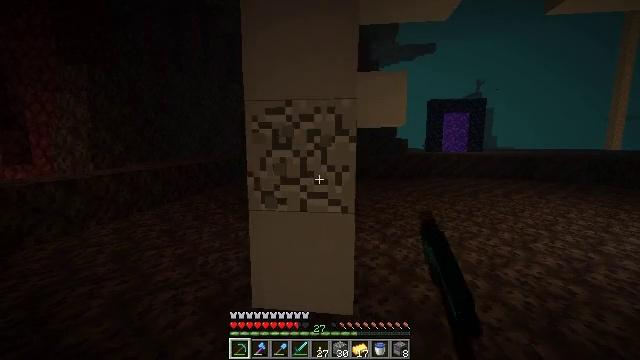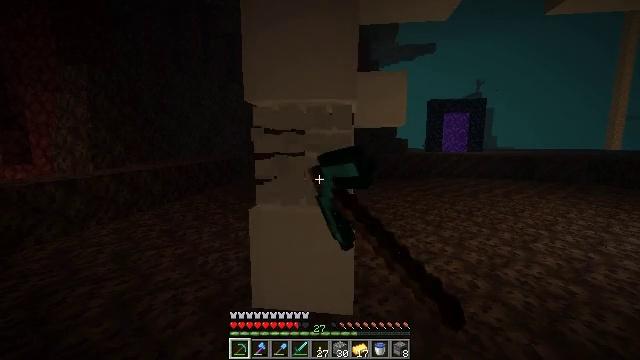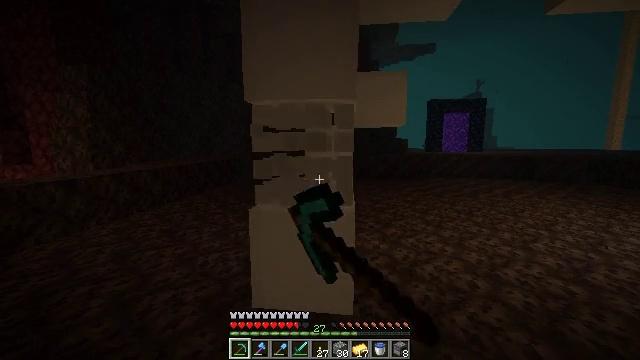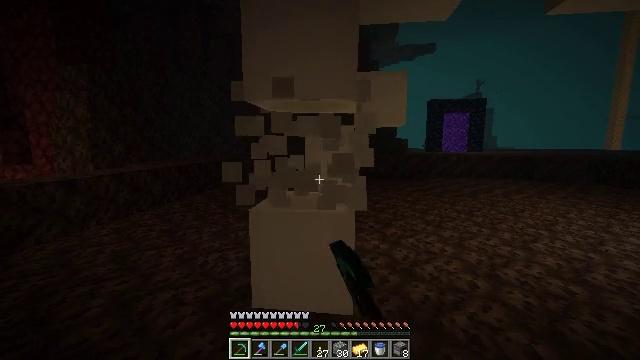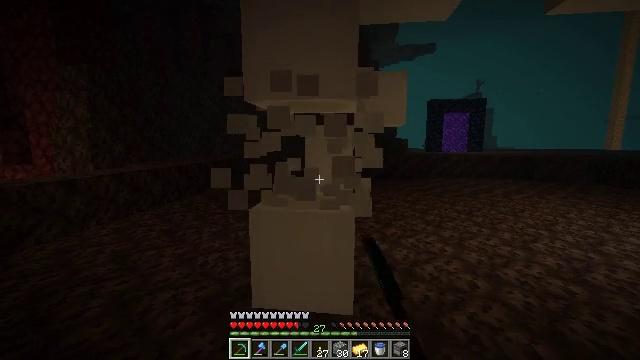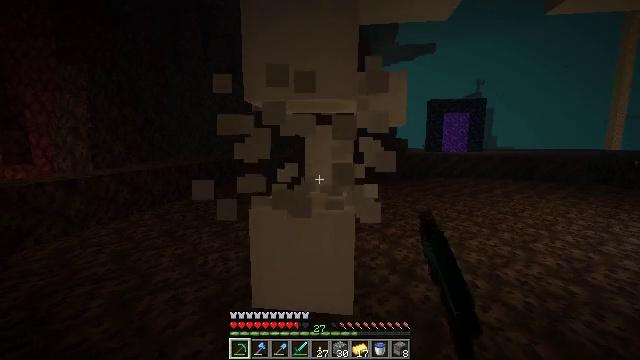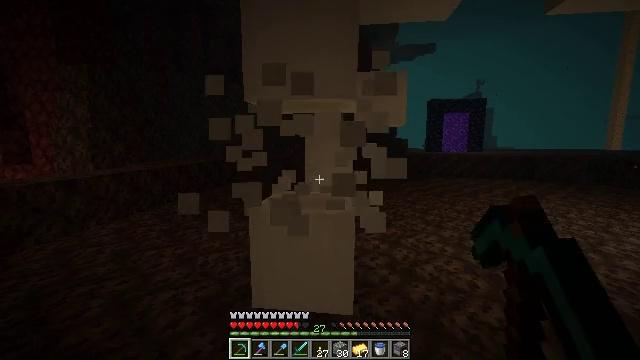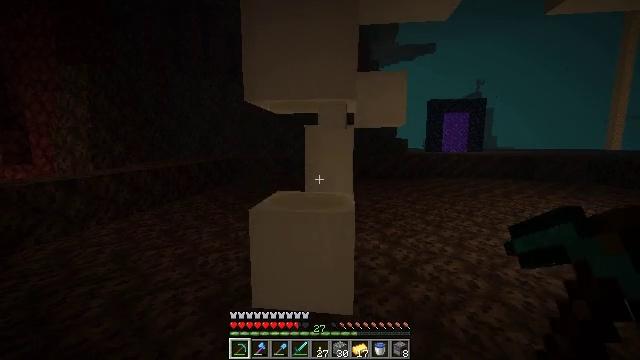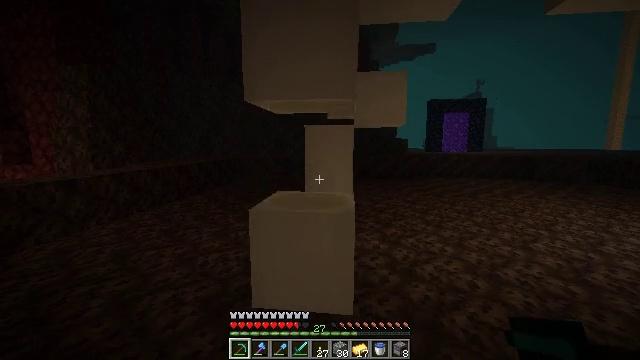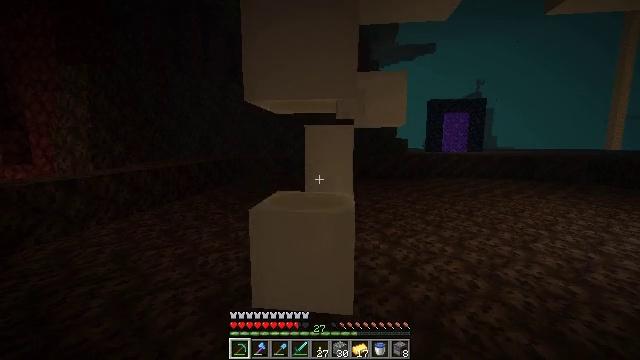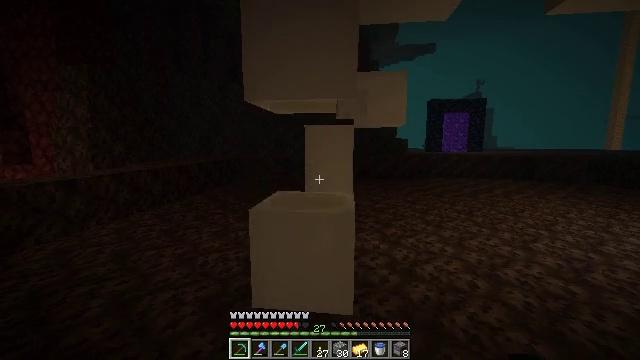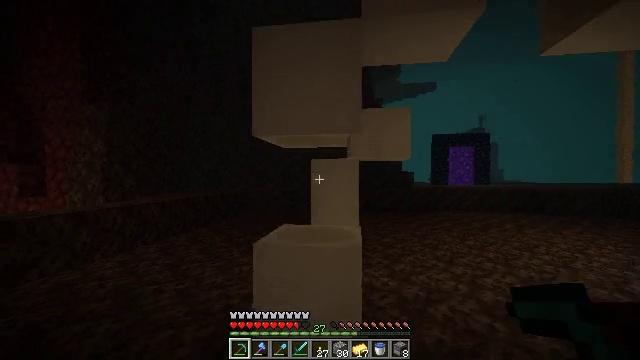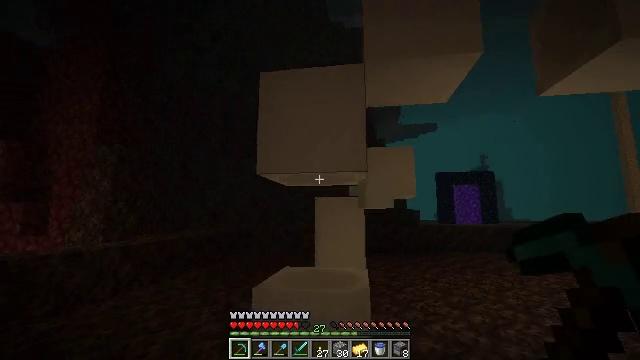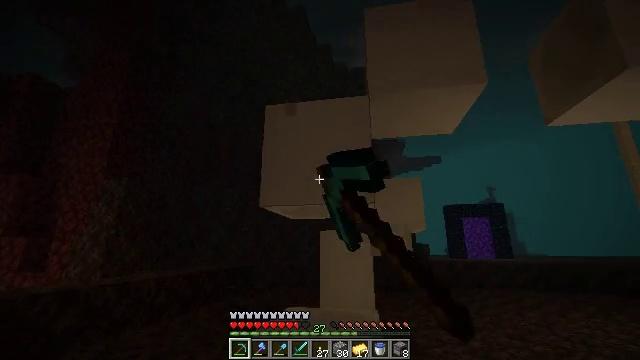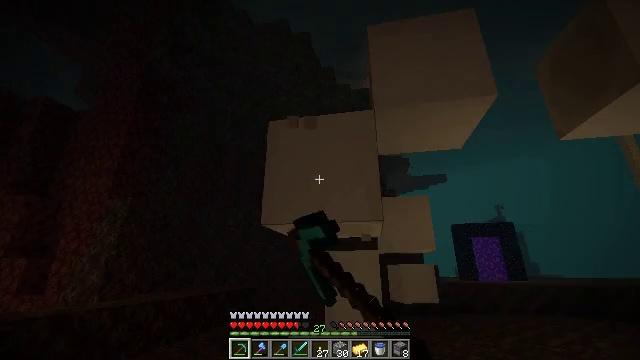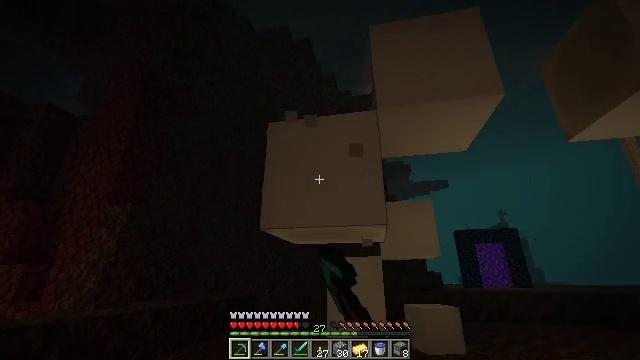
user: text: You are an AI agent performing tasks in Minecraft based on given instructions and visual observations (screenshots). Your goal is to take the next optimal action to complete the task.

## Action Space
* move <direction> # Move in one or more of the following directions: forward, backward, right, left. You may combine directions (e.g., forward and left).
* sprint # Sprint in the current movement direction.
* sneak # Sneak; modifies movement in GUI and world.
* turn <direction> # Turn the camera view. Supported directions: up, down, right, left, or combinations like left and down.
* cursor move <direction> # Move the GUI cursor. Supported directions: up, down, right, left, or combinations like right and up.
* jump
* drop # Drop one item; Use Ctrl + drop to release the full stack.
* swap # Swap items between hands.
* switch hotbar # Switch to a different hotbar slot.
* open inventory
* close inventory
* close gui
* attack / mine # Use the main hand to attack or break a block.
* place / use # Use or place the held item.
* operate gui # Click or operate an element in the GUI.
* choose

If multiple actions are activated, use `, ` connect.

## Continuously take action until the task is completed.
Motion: motion action
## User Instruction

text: Break the bone block to gather material.
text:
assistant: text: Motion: attack / mine
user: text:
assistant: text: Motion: attack / mine
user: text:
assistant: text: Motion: attack / mine
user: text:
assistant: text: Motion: attack / mine
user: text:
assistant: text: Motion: attack / mine
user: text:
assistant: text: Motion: attack / mine
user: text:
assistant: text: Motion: attack / mine
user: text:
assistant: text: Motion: attack / mine
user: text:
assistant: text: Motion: attack / mine
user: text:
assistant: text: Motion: attack / mine
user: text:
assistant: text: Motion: turn left and up, attack / mine
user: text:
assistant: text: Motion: move forward, turn up, attack / mine
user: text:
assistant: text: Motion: move forward, turn left and up, attack / mine
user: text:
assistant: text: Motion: move forward, turn left and up, attack / mine
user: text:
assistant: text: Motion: turn up, attack / mine
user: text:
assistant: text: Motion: attack / mine
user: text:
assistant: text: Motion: attack / mine
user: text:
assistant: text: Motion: attack / mine
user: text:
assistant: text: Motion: attack / mine
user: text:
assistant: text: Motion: attack / mine
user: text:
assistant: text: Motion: attack / mine
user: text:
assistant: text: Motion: attack / mine
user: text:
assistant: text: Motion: attack / mine
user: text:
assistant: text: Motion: attack / mine
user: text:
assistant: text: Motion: turn down, attack / mine
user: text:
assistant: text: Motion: turn down, attack / mine
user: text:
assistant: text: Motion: turn down, attack / mine
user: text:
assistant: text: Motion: turn down, attack / mine
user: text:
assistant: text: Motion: turn left and down, attack / mine
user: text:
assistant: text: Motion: turn down, attack / mine